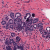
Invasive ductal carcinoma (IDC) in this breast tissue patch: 0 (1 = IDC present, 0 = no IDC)